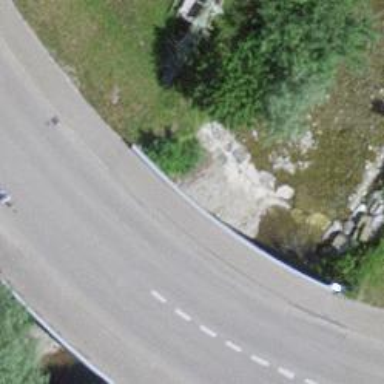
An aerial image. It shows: Asphalt footway with sidewalk on bridge.